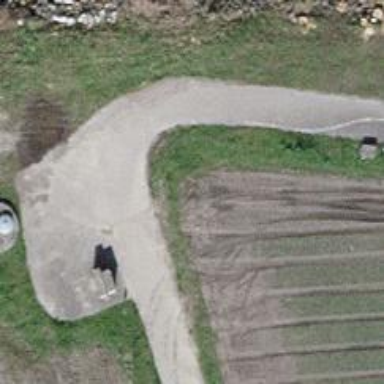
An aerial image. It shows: High-quality track road made of concrete plates.